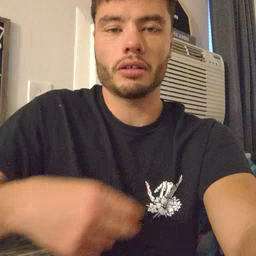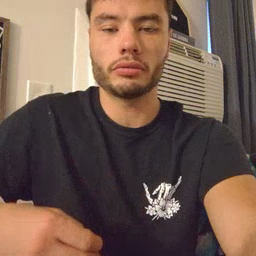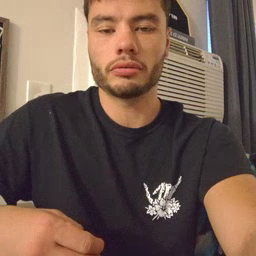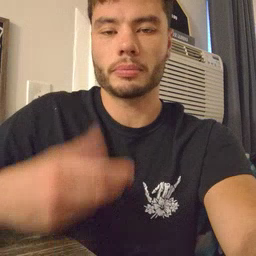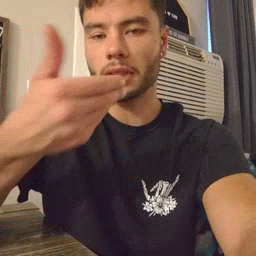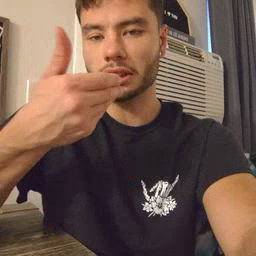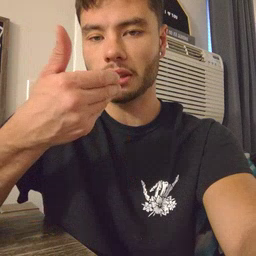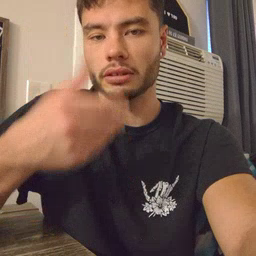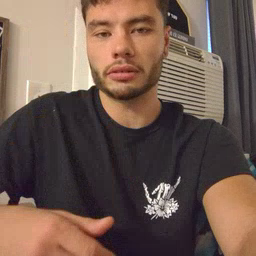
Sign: pizza